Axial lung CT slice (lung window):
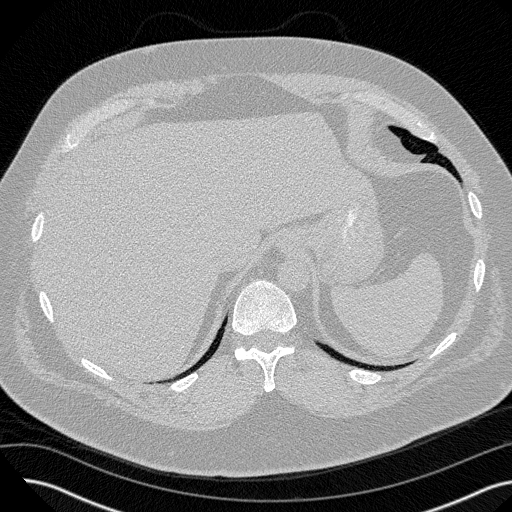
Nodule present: no